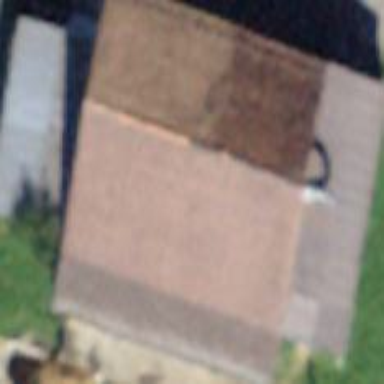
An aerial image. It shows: Barn.